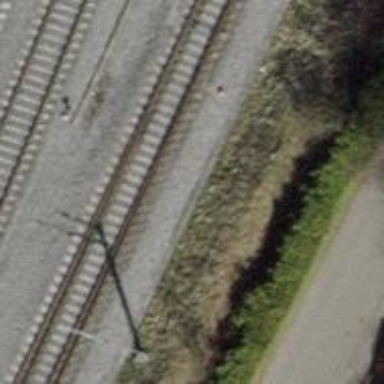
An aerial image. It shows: Single-track railway with electrified contact lines.